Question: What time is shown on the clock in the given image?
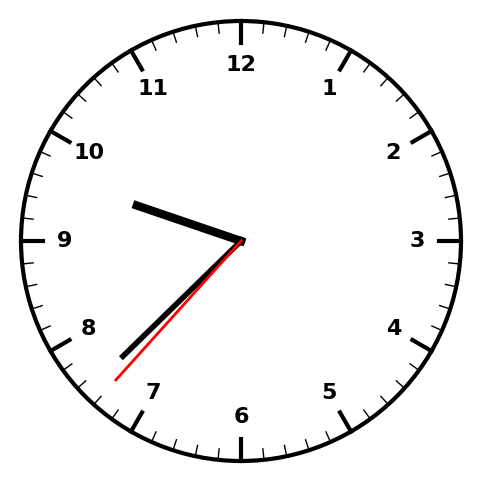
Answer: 09:37:37